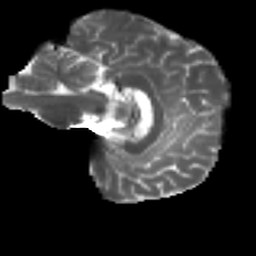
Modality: T2w
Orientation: sagittal
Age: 32
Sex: male
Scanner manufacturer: ge
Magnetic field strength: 3 T
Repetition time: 7.8 s
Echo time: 0.0609 s